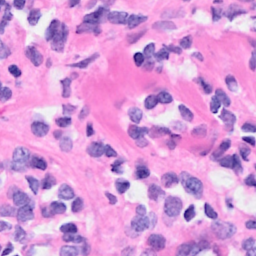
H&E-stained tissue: Breast